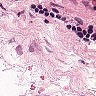
Metastatic tissue present: no